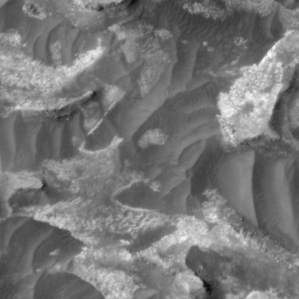
Label: non_frost